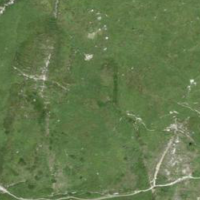
EUNIS habitat code: 26
Species observed at this site:
Marmota marmota
Arnica montana
Geum rivale
Colchicum autumnale
Dactylorhiza majalis
Apis mellifera
Pinguicula alpina
Gymnadenia conopsea